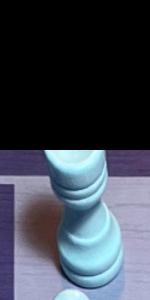
Label: Rook_White